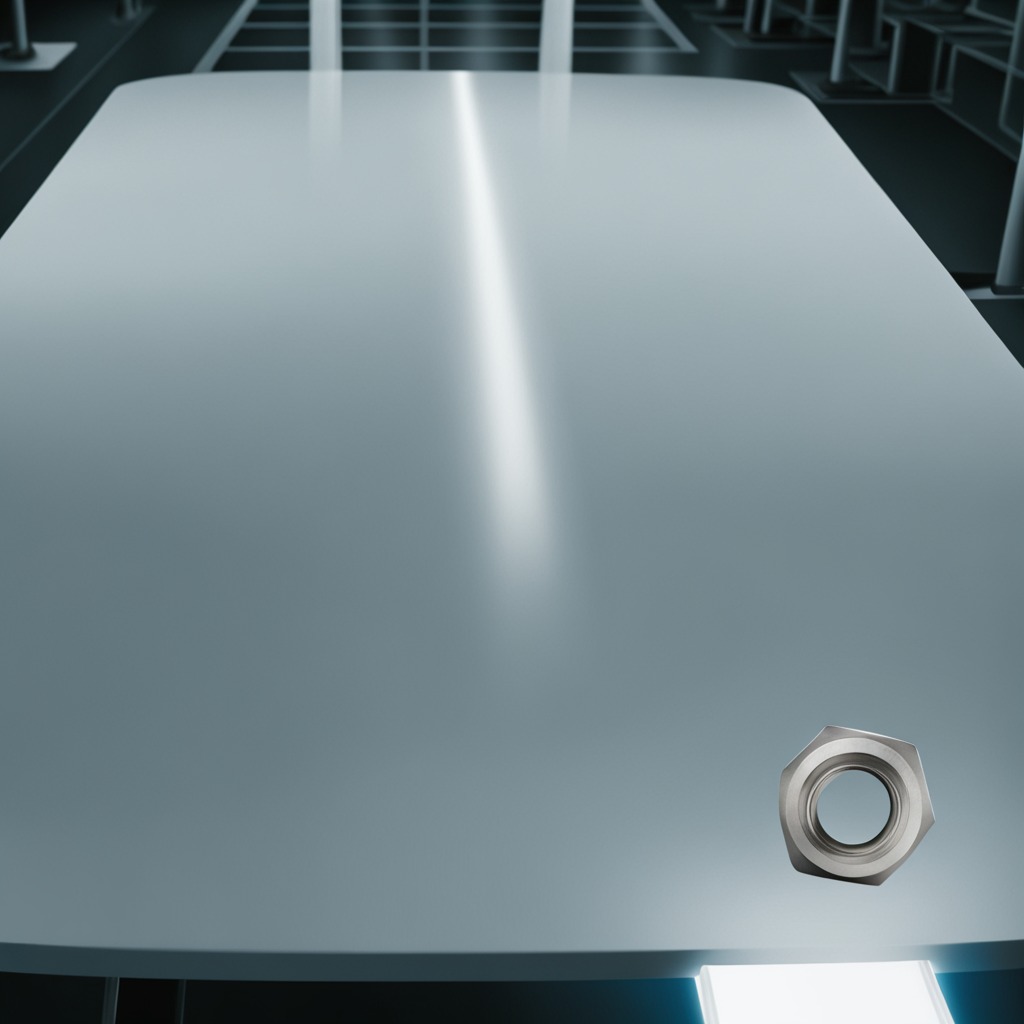
A metal nut is lying on a table in a ship maintenance bay industrial lighting.